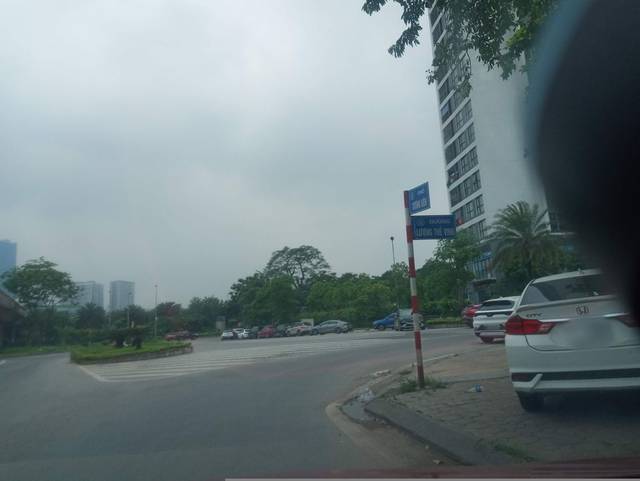
Region: Vietnam
Coordinates: 21.001, 105.782